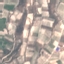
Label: PermanentCrop